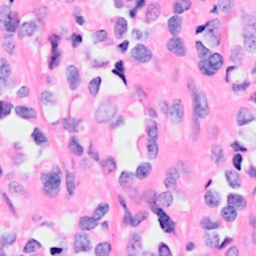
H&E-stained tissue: Breast